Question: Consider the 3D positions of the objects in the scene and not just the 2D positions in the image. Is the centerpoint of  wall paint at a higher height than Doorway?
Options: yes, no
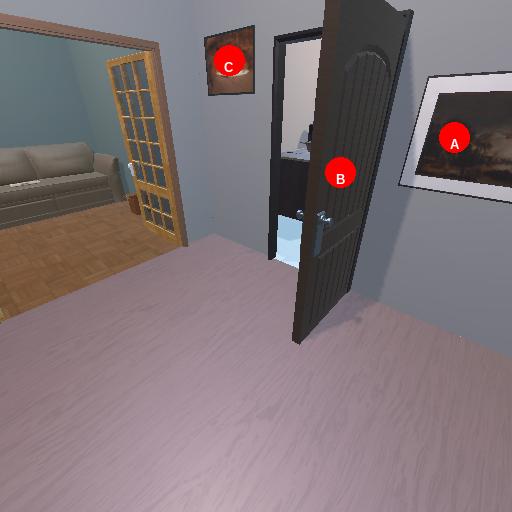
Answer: yes